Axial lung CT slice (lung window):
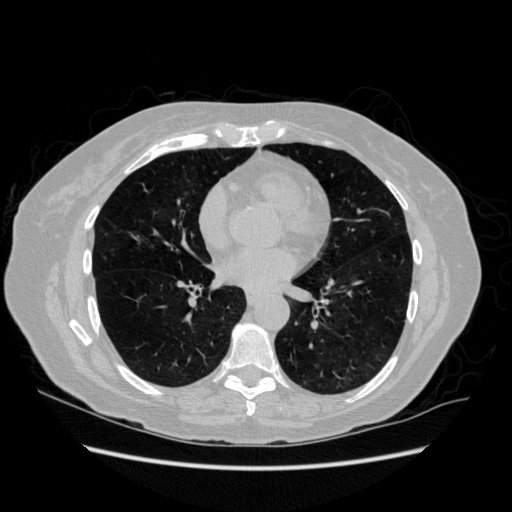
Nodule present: no